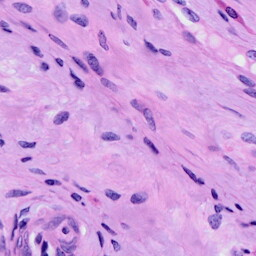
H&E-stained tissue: Cervix